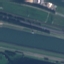
Label: River